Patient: sex M, age 69
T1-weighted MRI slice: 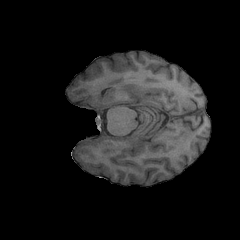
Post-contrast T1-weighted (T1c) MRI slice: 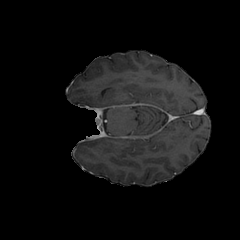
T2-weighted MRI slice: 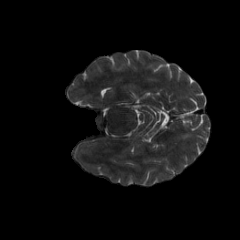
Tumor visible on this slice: no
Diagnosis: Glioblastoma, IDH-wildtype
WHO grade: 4